Field crop: maize
Growth stage: 2
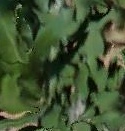
Species: maize